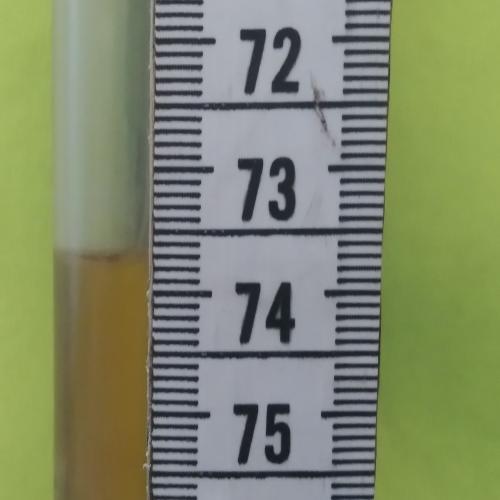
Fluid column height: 73.7 cm